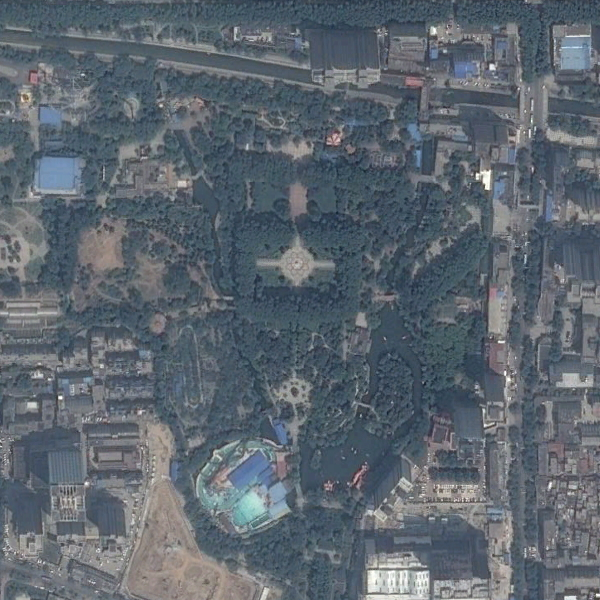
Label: Park